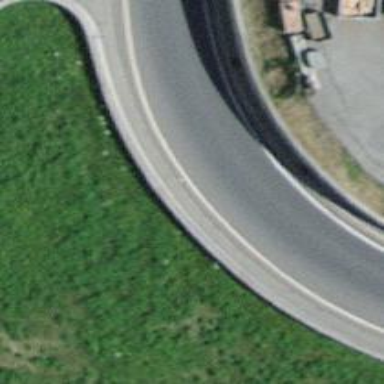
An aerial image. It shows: Primary link highway with asphalt surface.